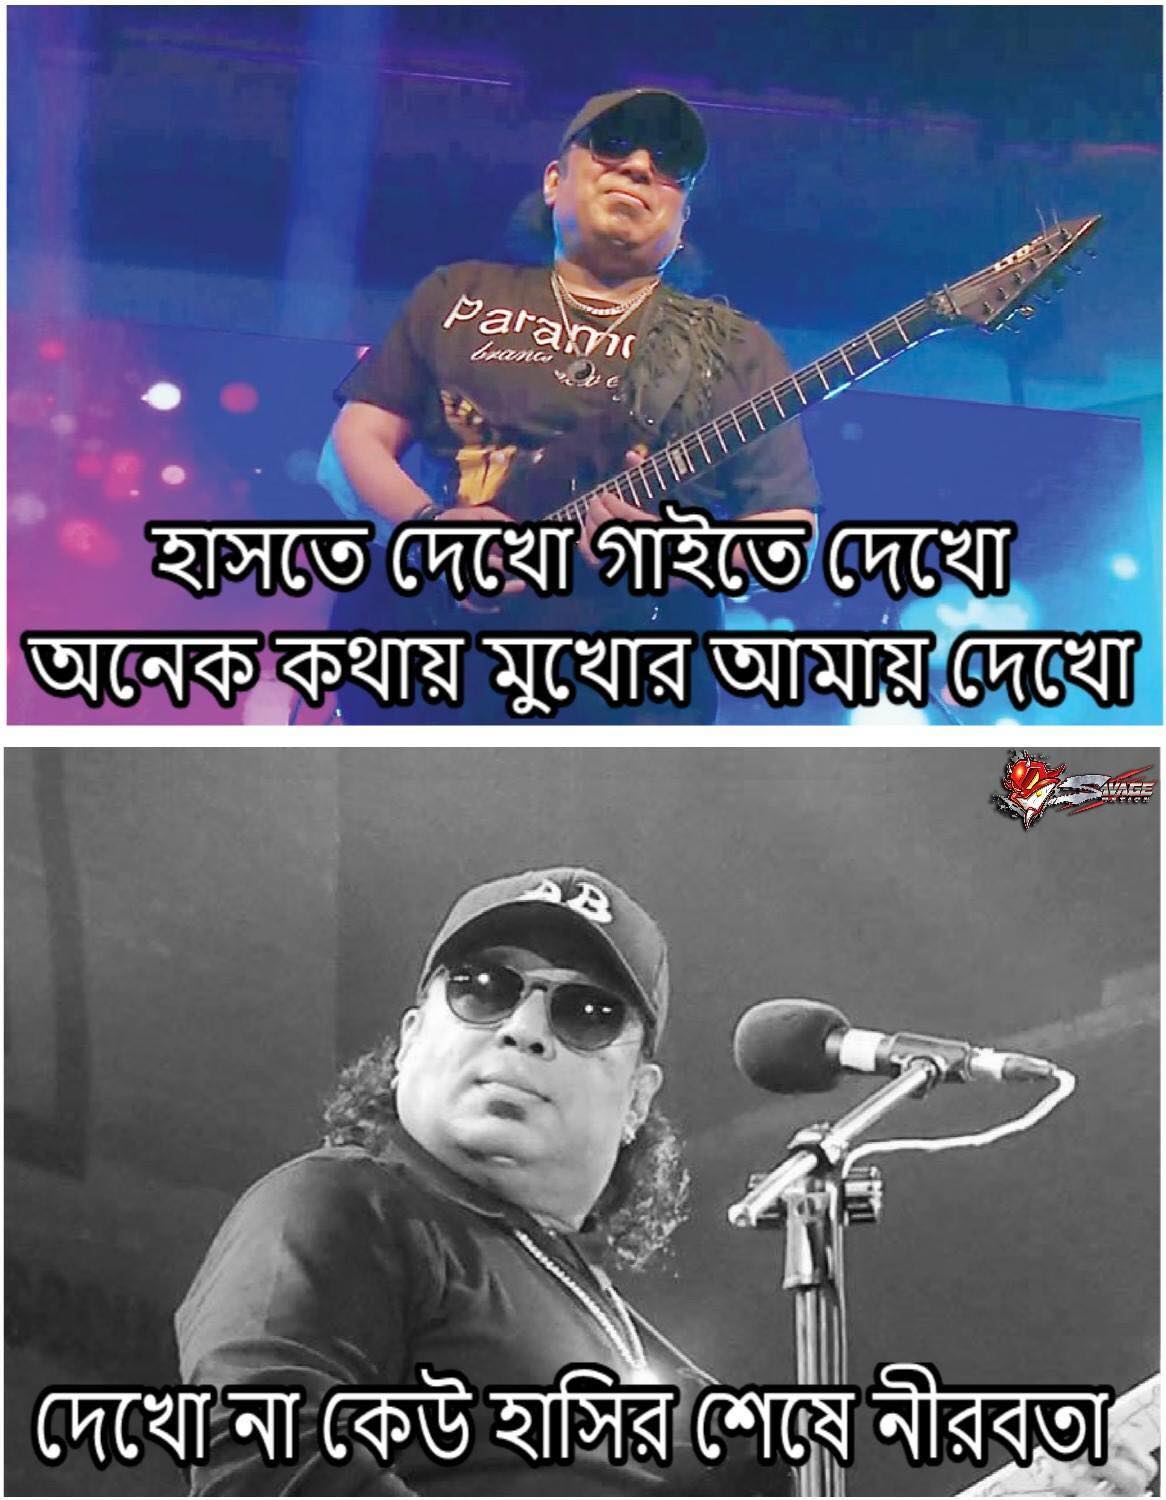
Caption: হাসতে দেখো গাইতে দেখো   অনেক কথায় মুখোর আমার দেখো    দেখো না কেউ হাসির শেষে নীরবতা
Label: non-hate